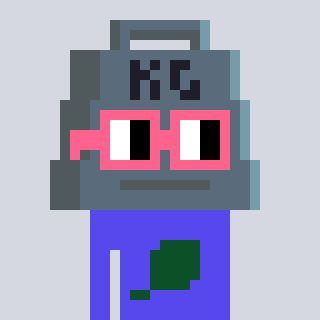
a pixel art character with square pink glasses, a weight-shaped head and a computerblue-colored body on a cool background